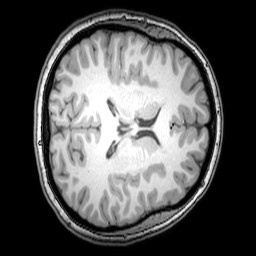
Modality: T1w
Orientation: axial
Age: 24
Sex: female
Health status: healthy
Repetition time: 0.081 s
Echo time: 0.037 s